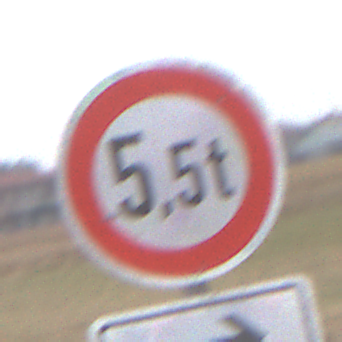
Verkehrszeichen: TatsaechlicheMasse
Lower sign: RichtungsangabeDurchPfeile5
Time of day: Midday
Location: Outdoor (Suburban)
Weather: Overcast
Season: NotSpecified
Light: Natural